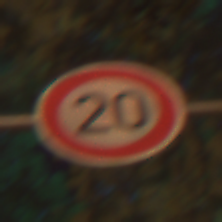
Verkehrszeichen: Geschwindigkeit20
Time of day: Night
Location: Outdoor (Urban)
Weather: PartlyCloudy
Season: NotSpecified
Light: Artificial